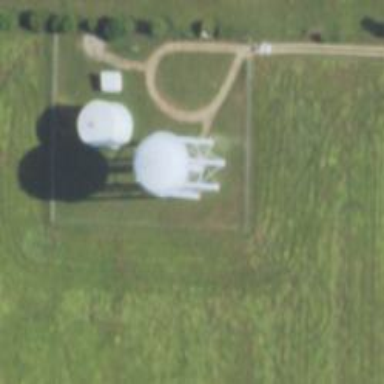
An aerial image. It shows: Water tower that is man-made.